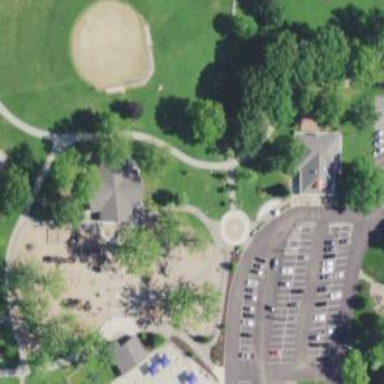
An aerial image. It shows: Playground with sandy surface.